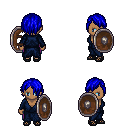
a pixel art fantasy rpg character, female body template, human, dark skin, blue robe, magenta pants, blue bangs hairstyle, ghillies, shield, four views (front, back, left, right), 2x2 character sprite sheet, small pixel art, hard edges, no anti-aliasing